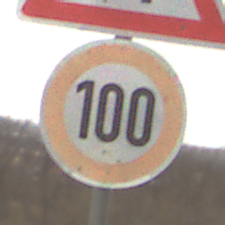
Verkehrszeichen: Geschwindigkeit100
Zusatzzeichen oben: Gegenverkehr
Umgebung: Outdoor, Nature
Tageszeit: Midday
Wetter: Overcast
Licht: Natural
Jahreszeit: NotSpecified
Kontrast: LowContrast